Question: Here is my app :

I would like to place a linearlayout (in blue) on the middle of the screen. (Half of height in fact).
I don't know how to do this.
Here is my code :
'''
<LinearLayout xmlns:android="http://schemas.android.com/apk/res/android"
xmlns:tools="http://schemas.android.com/tools"
android:layout_width="match_parent"
android:layout_height="match_parent"
android:background="#E9E9E9"
android:orientation="vertical"
android:paddingBottom="@dimen/activity_vertical_margin" >
<TextView
android:id="@+id/txt_title"
android:layout_width="wrap_content"
android:layout_height="wrap_content"
android:layout_gravity="center"
android:layout_marginTop="30dp"
android:text="title app"
android:textAppearance="?android:attr/textAppearanceLarge"
android:textSize="70sp" />
<LinearLayout
android:layout_width="match_parent"
android:layout_height="230dp"
android:background="@color/blue_dark_normal"
android:layout_centerVertical="true"
android:orientation="vertical" >
</LinearLayout>
<LinearLayout
android:layout_width="match_parent"
android:layout_height="match_parent"
android:layout_gravity="bottom" >
<LinearLayout
android:layout_width="wrap_content"
android:layout_height="wrap_content"
android:layout_gravity="bottom"
android:layout_marginLeft="15dp"
android:layout_marginRight="5dp"
android:layout_weight="1"
android:orientation="vertical" >
<Button
android:id="@+id/startact_btn_connect"
style="?android:attr/borderlessButtonStyle"
android:layout_width="fill_parent"
android:layout_height="wrap_content"
android:layout_marginTop="10dp"
android:background="@drawable/bg_blue_button_login"
android:text="Se connecter"
android:textColor="@color/blanc" />
<View
android:layout_width="fill_parent"
android:layout_height="3dp"
android:layout_marginBottom="10dp"
android:background="@color/blue_pressed" />
</LinearLayout>
<LinearLayout
android:layout_width="wrap_content"
android:layout_height="wrap_content"
android:layout_gravity="bottom"
android:layout_marginLeft="5dp"
android:layout_marginRight="15dp"
android:layout_weight="1"
android:orientation="vertical" >
<Button
android:id="@+id/startact_btn_view_annonces"
style="?android:attr/borderlessButtonStyle"
android:layout_width="fill_parent"
android:layout_height="wrap_content"
android:layout_marginTop="10dp"
android:background="@drawable/bg_blue_dark_button_login"
android:text="Voir les annonces"
android:textColor="@color/blanc" />
<View
android:layout_width="fill_parent"
android:layout_height="3dp"
android:layout_marginBottom="10dp"
android:background="@color/blue_dark_pressed" />
</LinearLayout>
</LinearLayout>
</LinearLayout>
'''
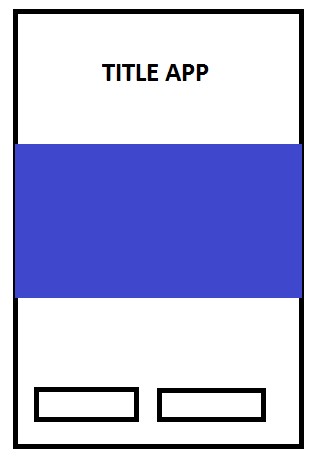
Answer: Use a 'RelativeLayout' as the root, and simply add 'layout_centerInParent=true' to the 'LinearLayout' you want to center.